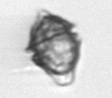
Label: Kryptoperidinium_triquetrum